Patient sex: F
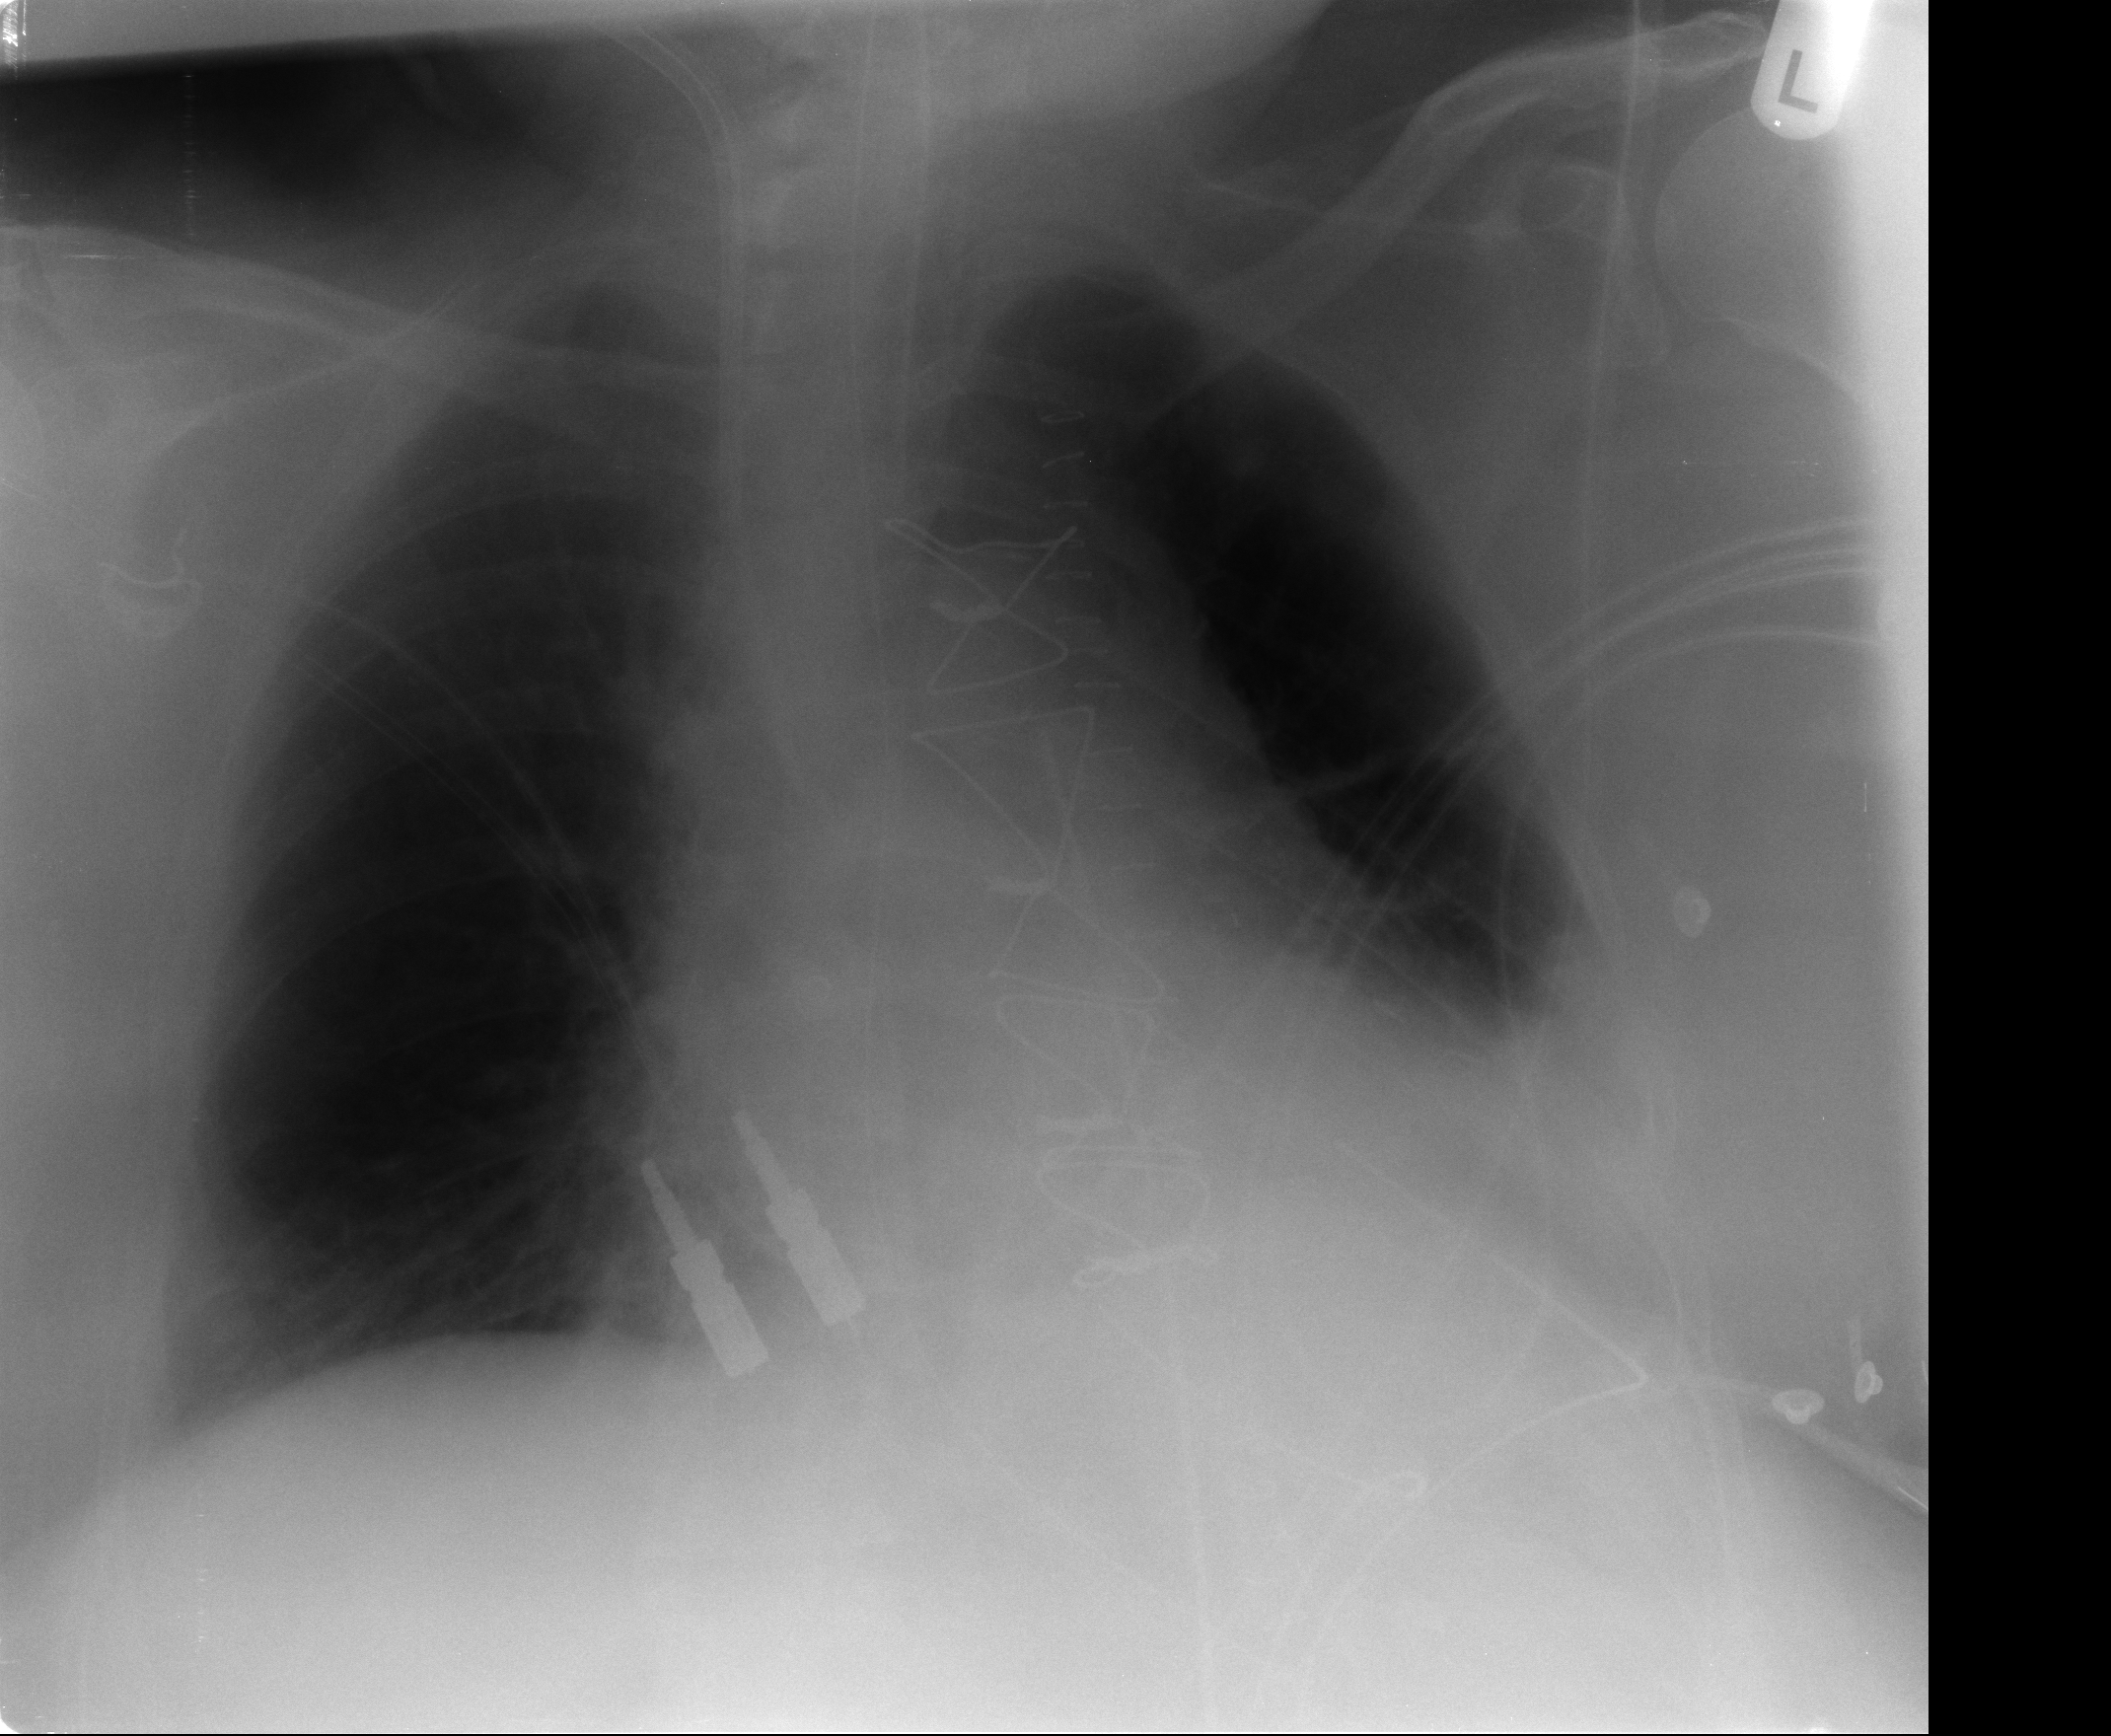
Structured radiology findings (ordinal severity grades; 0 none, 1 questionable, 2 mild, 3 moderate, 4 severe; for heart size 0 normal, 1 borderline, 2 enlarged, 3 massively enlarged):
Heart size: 2
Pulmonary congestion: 1
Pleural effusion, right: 0
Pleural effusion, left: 3
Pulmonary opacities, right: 0
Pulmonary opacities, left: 0
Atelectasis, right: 2
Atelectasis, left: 3